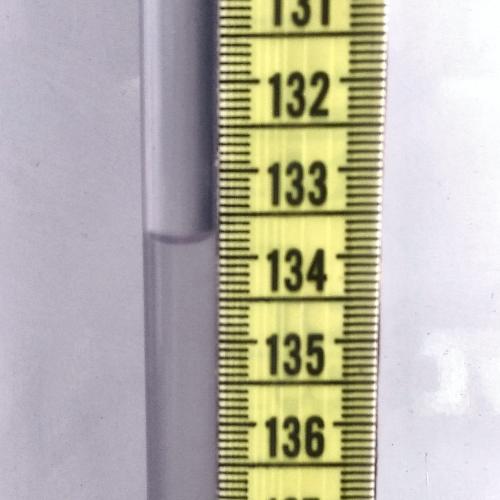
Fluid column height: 133.8 cm